Interaction volume radius: 10 \u00c5
Interaction volume height: 10 \u00c5
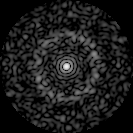
Disorder parameter: 0.8209